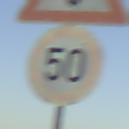
Verkehrszeichen: Geschwindigkeit50
Zusatzzeichen oben: SchneeOderEisglaette
Umgebung: Outdoor, RoadRail
Tageszeit: SunriseSunset
Wetter: Clear
Licht: Natural
Jahreszeit: NotSpecified
Kontrast: HighContrast